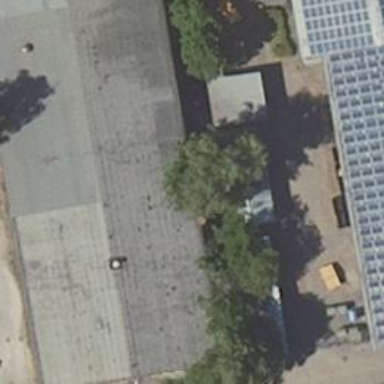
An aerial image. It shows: Manufacturing building.